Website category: auto
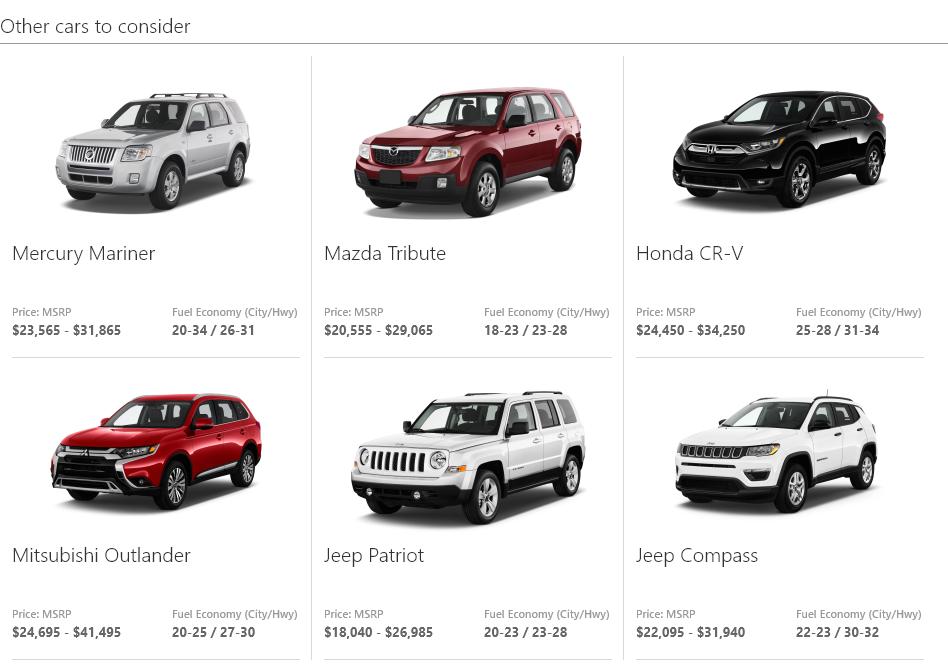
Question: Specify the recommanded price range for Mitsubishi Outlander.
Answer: $24,695 - $41,495

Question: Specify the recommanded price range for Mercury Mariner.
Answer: $23,565 - $31,865

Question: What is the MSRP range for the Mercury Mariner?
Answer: $23,565 - $31,865

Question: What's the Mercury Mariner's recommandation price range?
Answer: $23,565 - $31,865

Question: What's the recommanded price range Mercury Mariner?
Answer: $23,565 - $31,865

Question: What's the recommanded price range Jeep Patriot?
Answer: $18,040 - $26,985

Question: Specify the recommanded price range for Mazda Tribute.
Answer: $20,555 - $29,065

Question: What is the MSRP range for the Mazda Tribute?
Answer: $20,555 - $29,065

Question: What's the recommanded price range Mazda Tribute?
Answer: $20,555 - $29,065

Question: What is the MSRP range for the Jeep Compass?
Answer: $22,095 - $31,940

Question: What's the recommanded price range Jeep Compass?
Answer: $22,095 - $31,940

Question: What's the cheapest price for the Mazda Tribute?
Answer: $20,555

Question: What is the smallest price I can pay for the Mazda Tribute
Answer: $20,555

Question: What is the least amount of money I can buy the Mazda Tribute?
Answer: $20,555

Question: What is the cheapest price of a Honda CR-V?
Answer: $24,450

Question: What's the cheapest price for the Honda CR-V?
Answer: $24,450

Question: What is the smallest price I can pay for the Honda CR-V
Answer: $24,450

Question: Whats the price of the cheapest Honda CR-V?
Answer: $24,450

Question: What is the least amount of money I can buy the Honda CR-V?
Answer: $24,450

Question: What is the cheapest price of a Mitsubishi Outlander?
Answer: $24,695

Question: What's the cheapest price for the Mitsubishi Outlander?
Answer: $24,695

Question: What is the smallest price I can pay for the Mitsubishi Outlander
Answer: $24,695

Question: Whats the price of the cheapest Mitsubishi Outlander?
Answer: $24,695

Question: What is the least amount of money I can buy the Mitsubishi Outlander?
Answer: $24,695

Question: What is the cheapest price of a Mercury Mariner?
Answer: $23,565

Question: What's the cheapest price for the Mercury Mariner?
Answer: $23,565

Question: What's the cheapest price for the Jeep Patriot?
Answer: $18,040

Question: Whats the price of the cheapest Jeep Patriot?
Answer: $18,040

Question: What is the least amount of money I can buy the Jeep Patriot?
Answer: $18,040

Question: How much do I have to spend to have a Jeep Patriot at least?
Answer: $18,040

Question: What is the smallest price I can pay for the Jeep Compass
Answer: $22,095

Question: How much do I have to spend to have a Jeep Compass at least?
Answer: $22,095

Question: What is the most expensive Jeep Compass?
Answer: $31,940

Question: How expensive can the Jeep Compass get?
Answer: $31,940

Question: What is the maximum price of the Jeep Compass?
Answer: $31,940

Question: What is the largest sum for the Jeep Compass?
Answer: $31,940

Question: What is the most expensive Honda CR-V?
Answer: $34,250

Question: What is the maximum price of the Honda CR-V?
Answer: $34,250

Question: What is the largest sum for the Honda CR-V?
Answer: $34,250

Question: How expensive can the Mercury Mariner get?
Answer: $31,865

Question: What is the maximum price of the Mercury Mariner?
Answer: $31,865

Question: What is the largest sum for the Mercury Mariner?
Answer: $31,865

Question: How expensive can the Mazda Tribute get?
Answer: $29,065

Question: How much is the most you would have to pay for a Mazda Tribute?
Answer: $29,065

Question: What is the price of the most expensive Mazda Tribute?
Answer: $29,065

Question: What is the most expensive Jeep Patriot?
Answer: $26,985

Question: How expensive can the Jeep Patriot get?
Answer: $26,985

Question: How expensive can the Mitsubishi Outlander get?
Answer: $41,495

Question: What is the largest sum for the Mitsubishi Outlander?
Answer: $41,495

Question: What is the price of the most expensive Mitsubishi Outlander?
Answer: $41,495

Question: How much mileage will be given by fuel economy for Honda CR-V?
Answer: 25-28 / 31-34

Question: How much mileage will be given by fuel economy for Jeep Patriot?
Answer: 20-23 / 23-28

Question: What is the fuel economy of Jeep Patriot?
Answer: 20-23 / 23-28

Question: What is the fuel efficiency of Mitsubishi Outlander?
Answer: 20-25 / 27-30

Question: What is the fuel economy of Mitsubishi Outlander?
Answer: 20-25 / 27-30

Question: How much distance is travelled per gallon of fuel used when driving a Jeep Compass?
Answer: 22-23 / 30-32

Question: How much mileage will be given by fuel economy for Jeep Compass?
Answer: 22-23 / 30-32

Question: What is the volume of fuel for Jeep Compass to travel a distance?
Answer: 22-23 / 30-32

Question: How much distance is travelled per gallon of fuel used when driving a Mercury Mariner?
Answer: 20-34 / 26-31

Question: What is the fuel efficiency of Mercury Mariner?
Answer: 20-34 / 26-31

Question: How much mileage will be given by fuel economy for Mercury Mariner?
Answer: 20-34 / 26-31

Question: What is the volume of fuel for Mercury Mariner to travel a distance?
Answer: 20-34 / 26-31

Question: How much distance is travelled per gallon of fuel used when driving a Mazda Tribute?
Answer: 18-23 / 23-28

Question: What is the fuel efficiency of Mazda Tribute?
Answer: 18-23 / 23-28